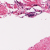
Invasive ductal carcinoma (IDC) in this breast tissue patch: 0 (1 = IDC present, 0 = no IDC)